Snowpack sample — Snodgrass Mountain, Crested Butte, Colorado (2/4/25, 12:06 PM MST)
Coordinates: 38.923, -106.968
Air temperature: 35 °F
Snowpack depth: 80 cm
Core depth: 60 cm
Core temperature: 32 °F
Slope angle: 14°, slope face: 78°
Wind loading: low
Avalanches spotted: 0
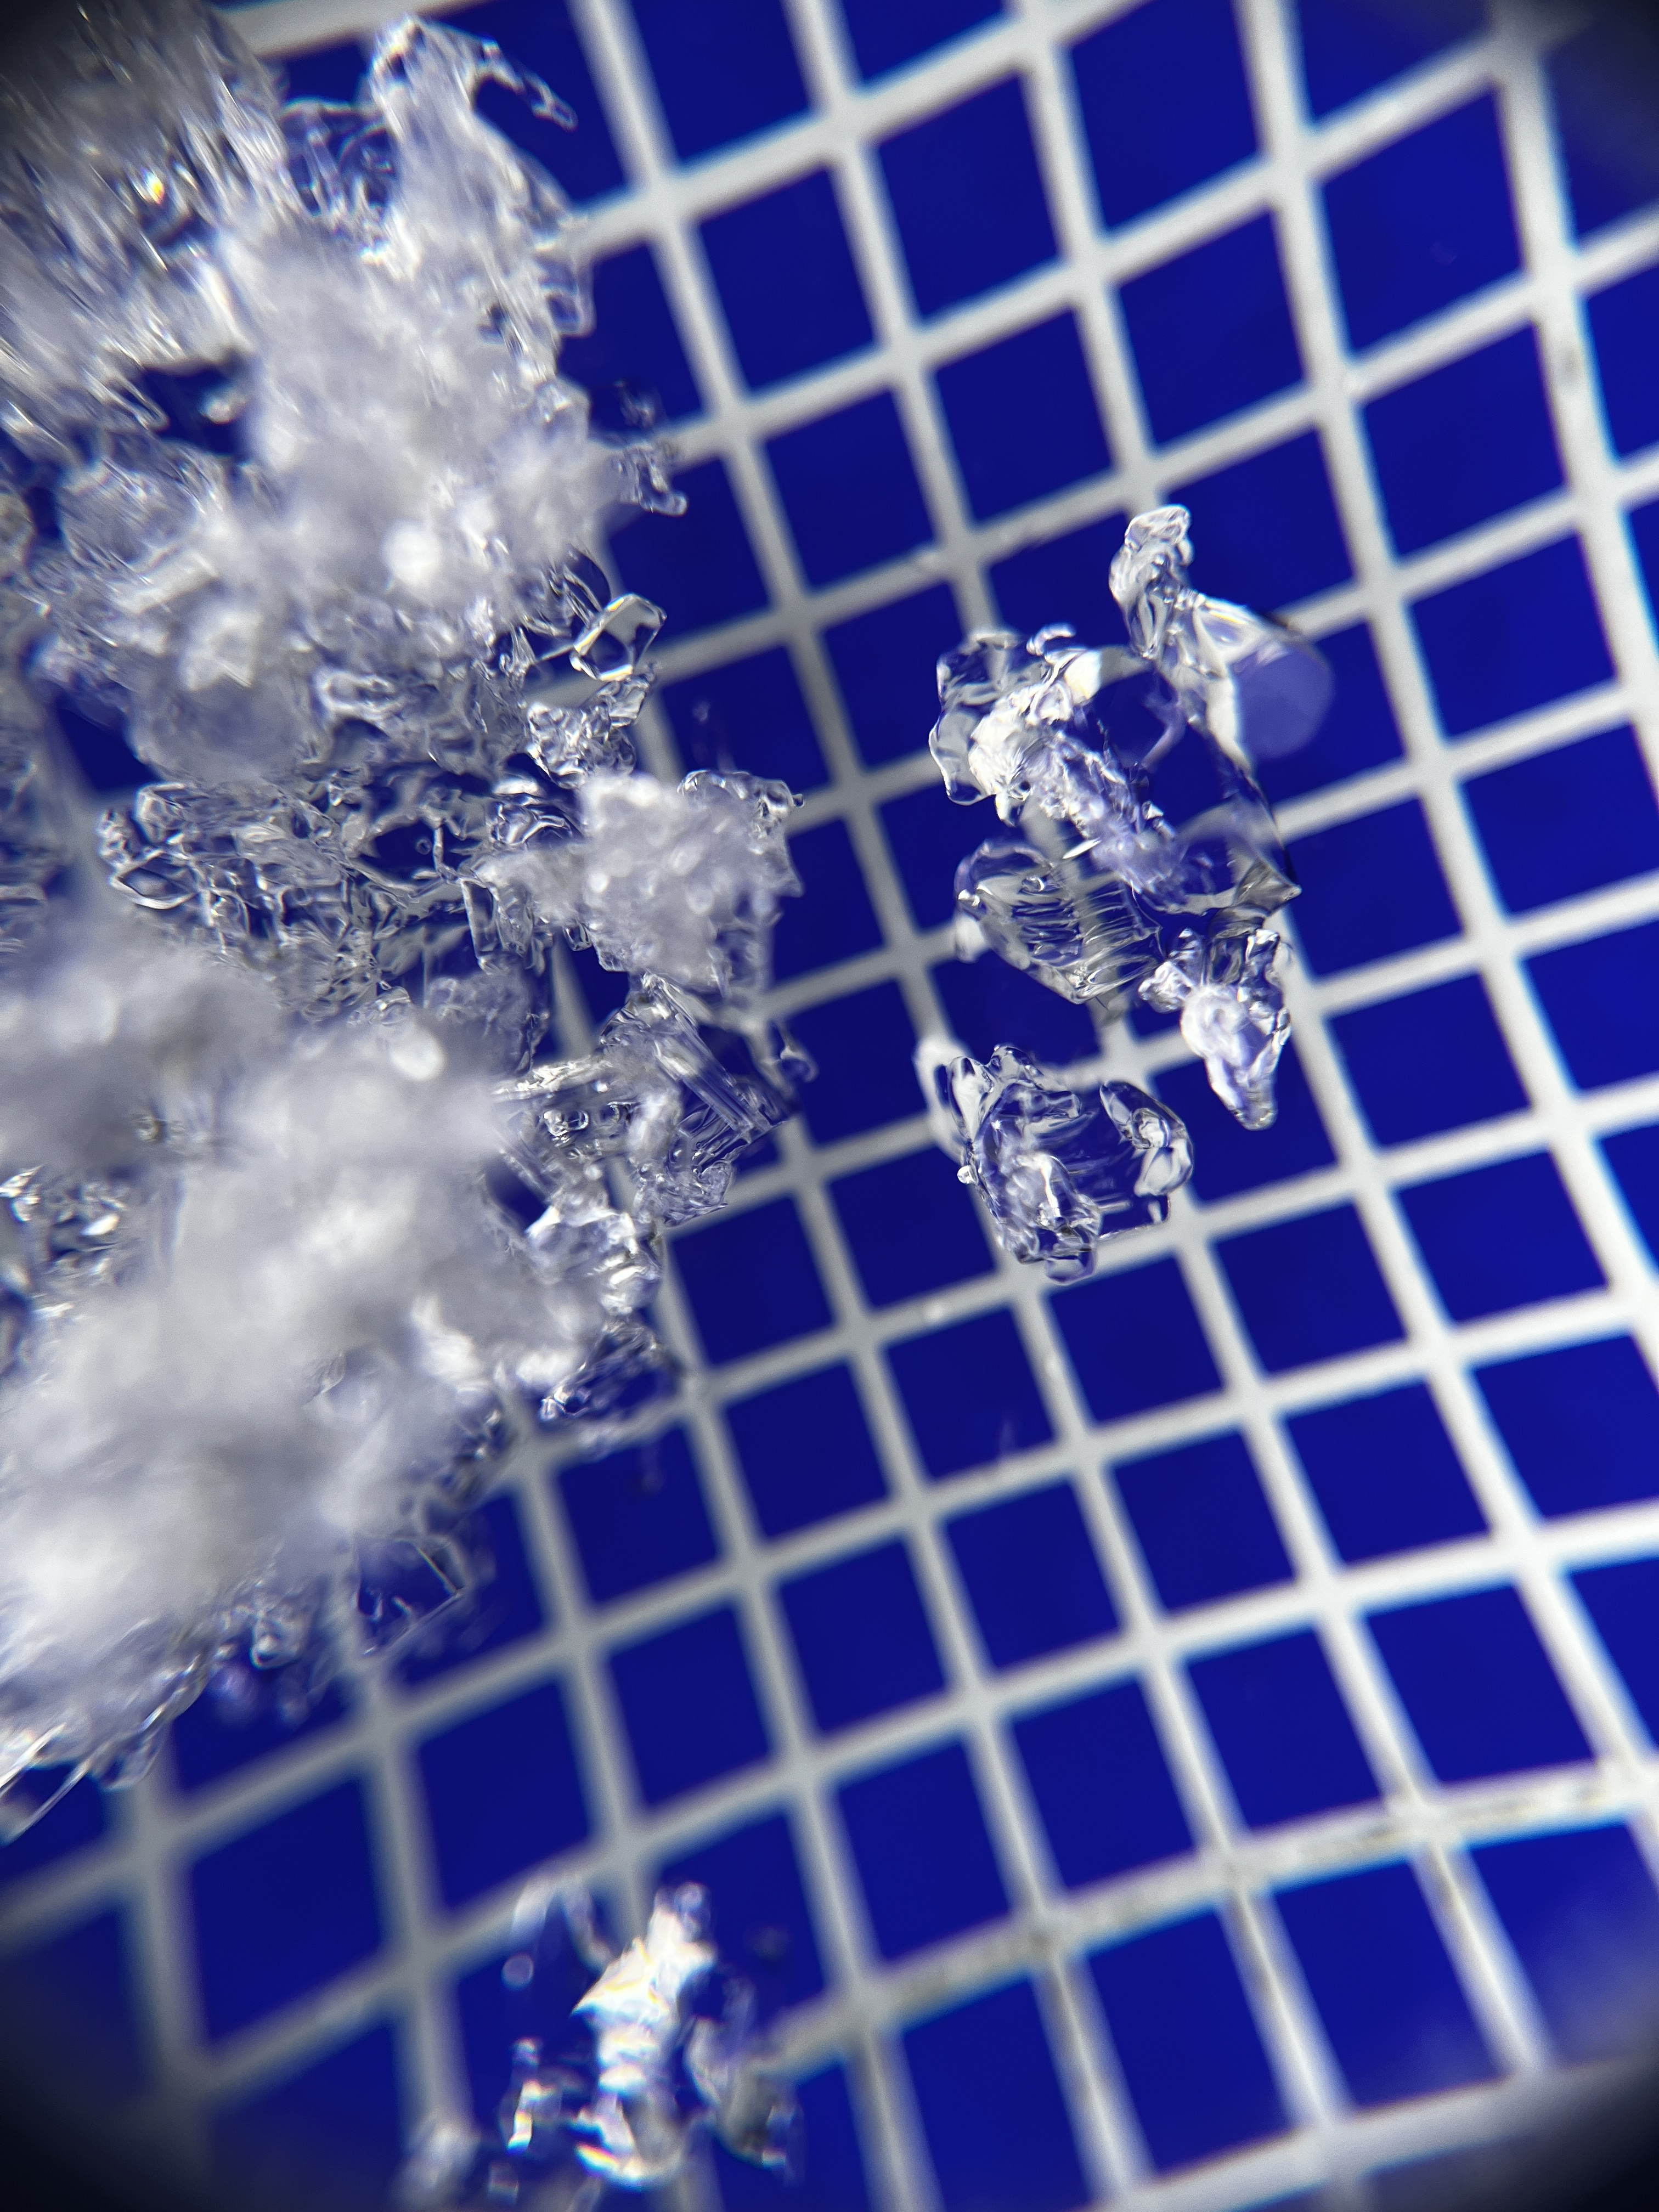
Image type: magnified_profile
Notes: No avalanches nearby, unusually warm weather for the last month reported by residents, Collected 25 yards from treeline